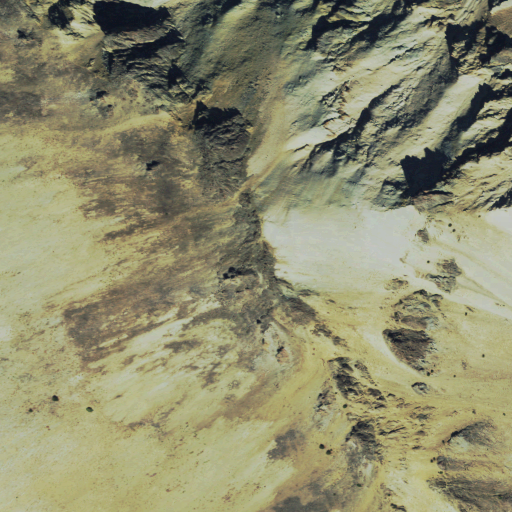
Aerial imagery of mountain in Idaho named Bowery Peak containing only grassland